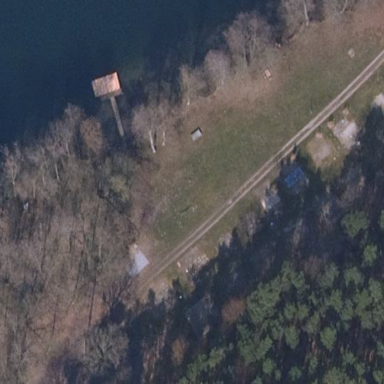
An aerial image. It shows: Campsite for tourism.